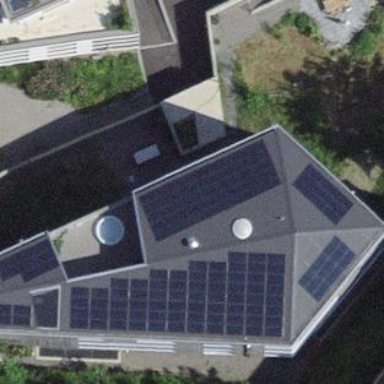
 consisting of solar photovoltaic panels."